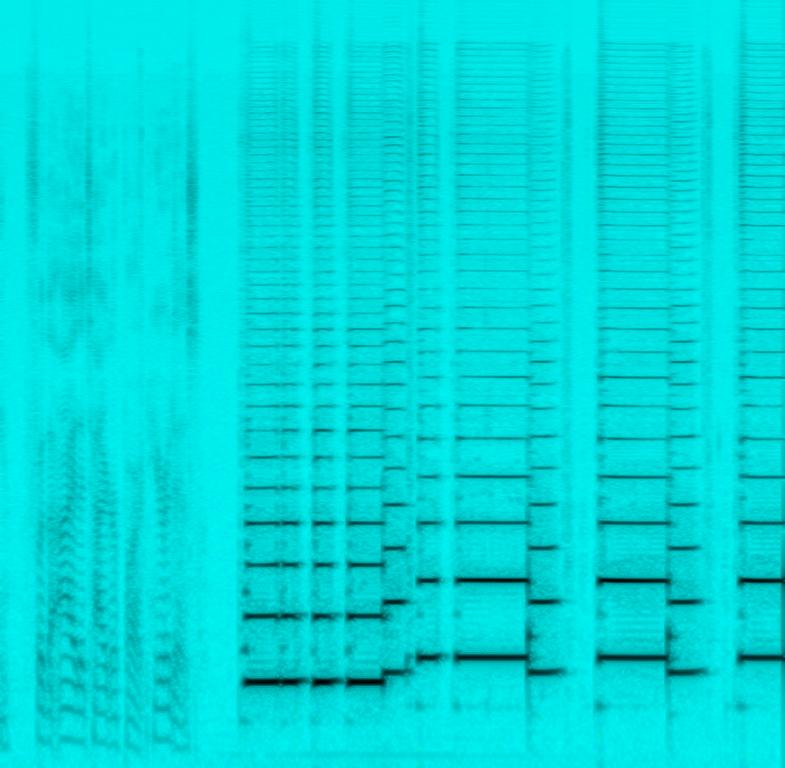
The recording features a tutorial for a cover of a pop song and it consists of a saxophone melody alongside some buttons tapping noises. It sounds warm and mellow.